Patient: sex M, age 60
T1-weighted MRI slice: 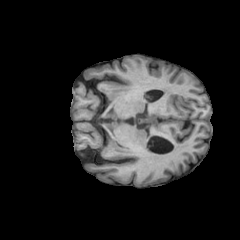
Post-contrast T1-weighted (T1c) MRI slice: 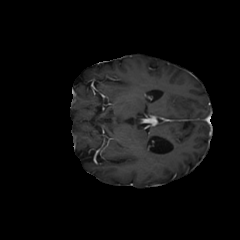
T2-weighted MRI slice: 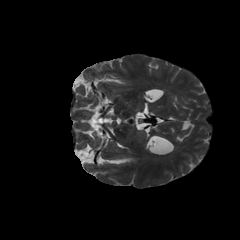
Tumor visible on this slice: no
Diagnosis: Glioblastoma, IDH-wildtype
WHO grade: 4